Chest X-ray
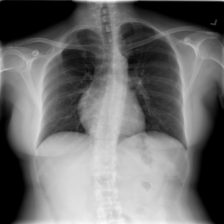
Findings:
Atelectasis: negative
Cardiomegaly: negative
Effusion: negative
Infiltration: positive
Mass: negative
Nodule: negative
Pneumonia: negative
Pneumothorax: negative
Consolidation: negative
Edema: negative
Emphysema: negative
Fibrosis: negative
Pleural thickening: negative
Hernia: negative